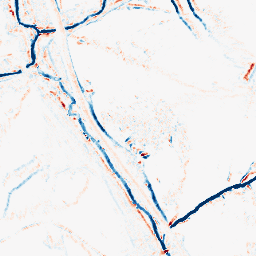
Category: morphological
Decomposition family: morphological_diamond
Decomposition parameters: operation: average
radius: 3
Upsampling method: sinc_blackman
Upsampling parameters: scale: 8
kernel_size: 16
Upsampling scale: 8